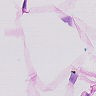
Metastatic tissue present: no